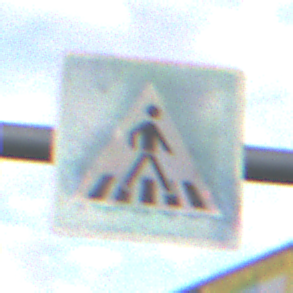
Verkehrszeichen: FussgaengerueberwegLinks
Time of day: MorningAfternoon
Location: Outdoor (Suburban)
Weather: PartlyCloudy
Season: NotSpecified
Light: Natural